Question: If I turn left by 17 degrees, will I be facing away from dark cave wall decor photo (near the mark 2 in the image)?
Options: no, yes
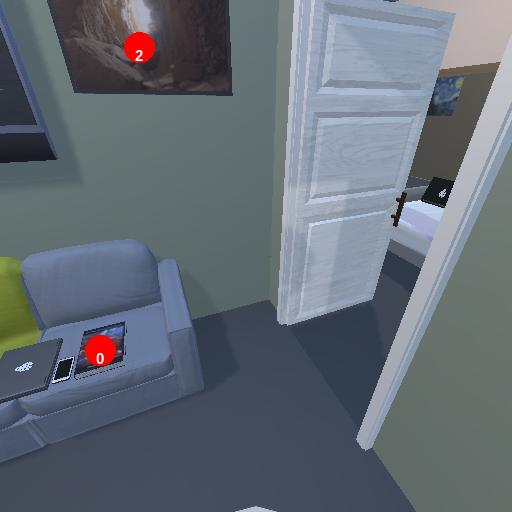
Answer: no